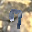
Label: 7